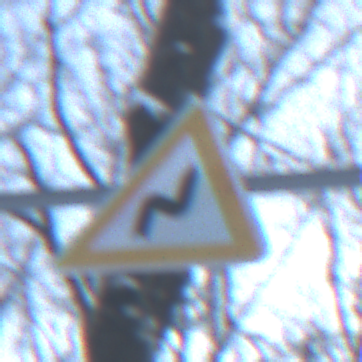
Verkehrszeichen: DoppelkurveRechts
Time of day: MorningAfternoon
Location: Outdoor (Nature)
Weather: Clear
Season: Winter
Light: Natural